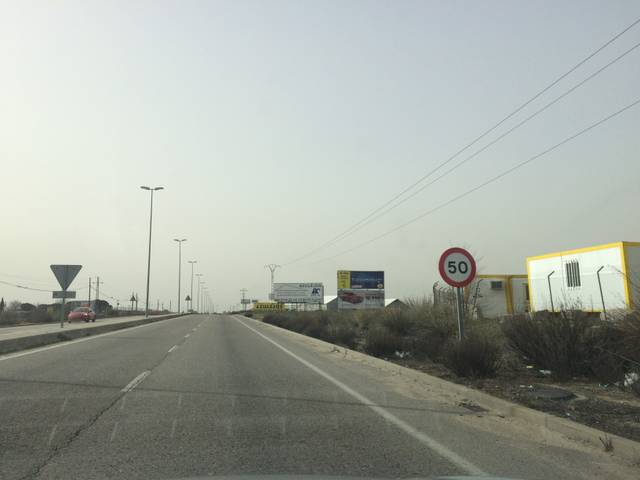
Region: Spain
Coordinates: 40.357, -3.849